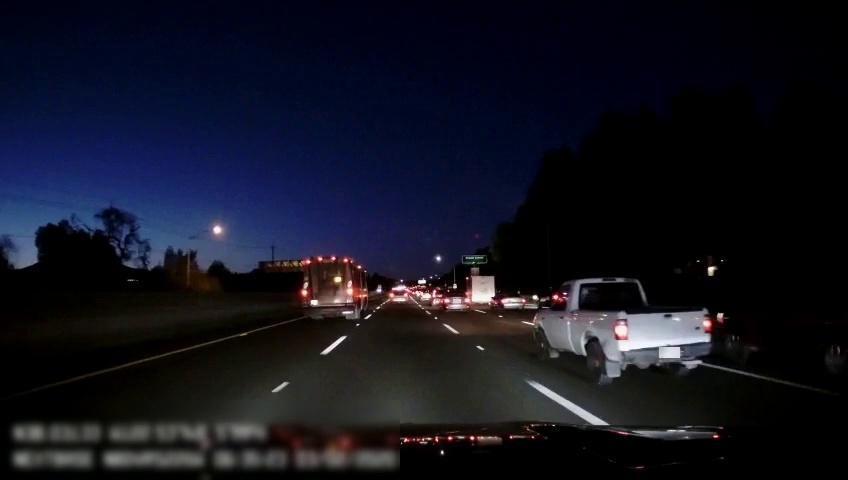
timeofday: Night
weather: Other
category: Drivable Space
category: Vehicles | Bus
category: Vehicles | Car
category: Vehicles | Truck
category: Vehicles | Car
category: Vehicles | Car
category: Vehicles | Car
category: Vehicles | Car
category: Vehicles | Car
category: Vehicles | Truck
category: Lanes | Alternate Lane
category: Lanes | Current Lane
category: Lanes | Current Lane
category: Lanes | Alternate Lane
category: Traffic | Signs